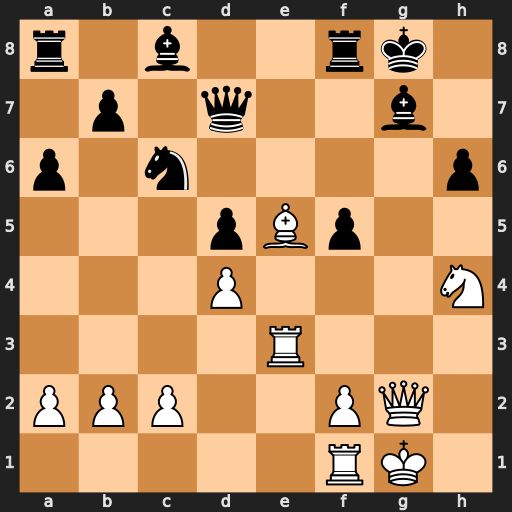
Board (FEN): r1b2rk1/1p1q2b1/p1n4p/3pBp2/3P3N/4R3/PPP2PQ1/5RK1
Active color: w
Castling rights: -
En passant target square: -
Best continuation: Bxg7 Qxg7 Rg3